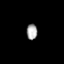
Tissue: lung
Cell type: Fibroblasts
Senescence score: 0.5741
Nuclear area (px): 168
Mean DAPI intensity: 162.94